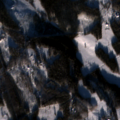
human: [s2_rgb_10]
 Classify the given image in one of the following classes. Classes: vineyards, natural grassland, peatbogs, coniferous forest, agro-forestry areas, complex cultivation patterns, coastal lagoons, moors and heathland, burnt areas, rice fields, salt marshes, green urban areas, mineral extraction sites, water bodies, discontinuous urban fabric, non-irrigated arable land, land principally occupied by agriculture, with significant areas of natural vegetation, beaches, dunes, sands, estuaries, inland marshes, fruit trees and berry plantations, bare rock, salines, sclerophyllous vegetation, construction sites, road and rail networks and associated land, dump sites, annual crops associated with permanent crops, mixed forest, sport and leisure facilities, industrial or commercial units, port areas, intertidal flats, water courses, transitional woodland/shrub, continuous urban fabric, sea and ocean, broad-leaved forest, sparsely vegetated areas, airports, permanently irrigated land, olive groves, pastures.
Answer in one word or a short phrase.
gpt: non-irrigated arable land, coniferous forest, mixed forest, transitional woodland/shrub